Question: here is some code:
'''
<div id="featured" class="grid_8">
<img src="images/rotating.jpg" />
</div> <!-- end featured -->
<div id="upcoming" class="grid_4">
<h2>Upcoming Event Dates</h2>
</div>
<div id="clear"></div>
'''
yet the id "upcoming", dips down a bit. the text should line up with the top of that image.

adding alpha to grid_8 and omega to grid_4 doesn't work.
how can i fix this?
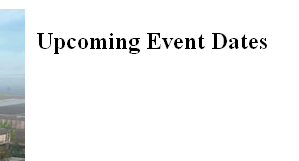
Answer: H2 by default has a margin on the top. Try removing this.